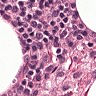
Metastatic tissue present: no